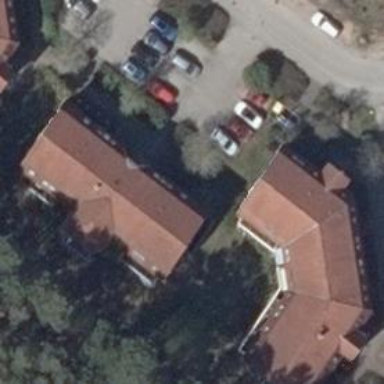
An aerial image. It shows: Part of building.